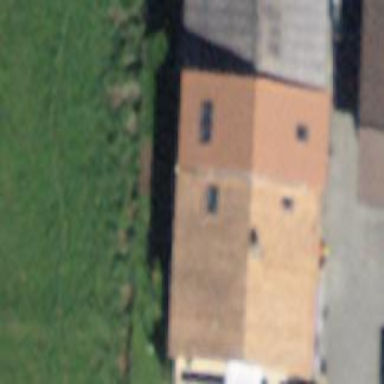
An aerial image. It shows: Farm building.